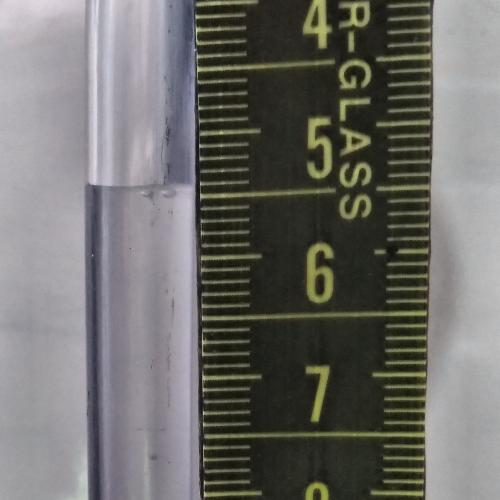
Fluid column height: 4.9 cm